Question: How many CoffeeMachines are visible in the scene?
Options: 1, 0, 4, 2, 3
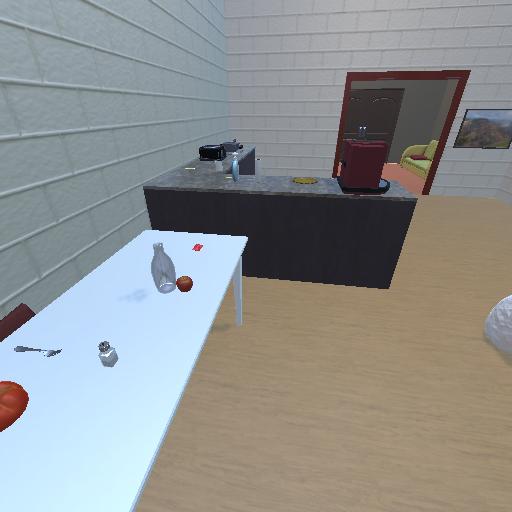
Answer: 1